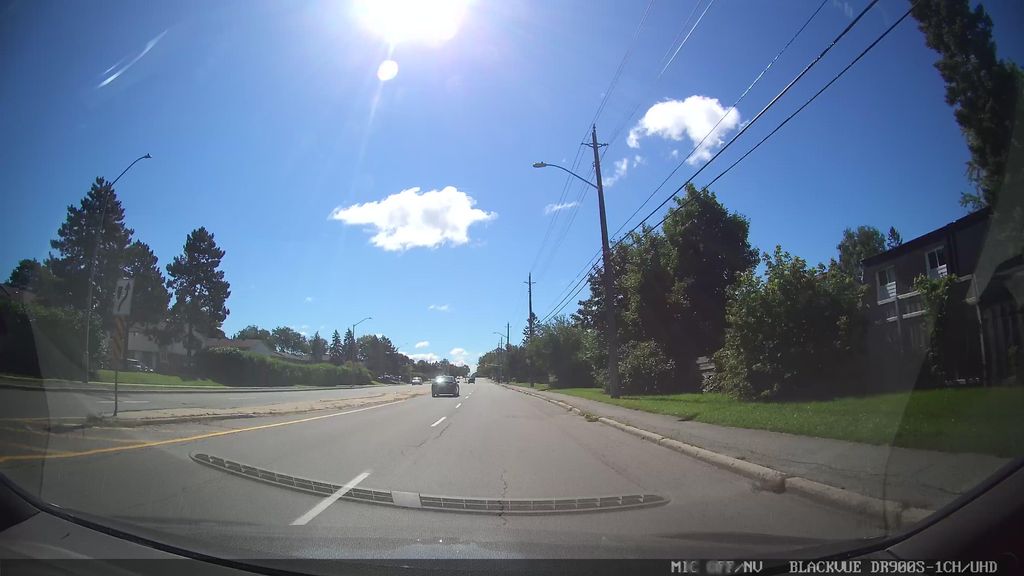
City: ottawa-gatineau